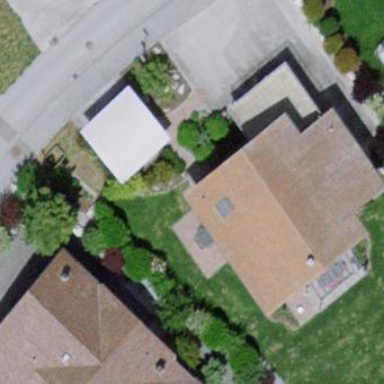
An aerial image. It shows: Detached building.